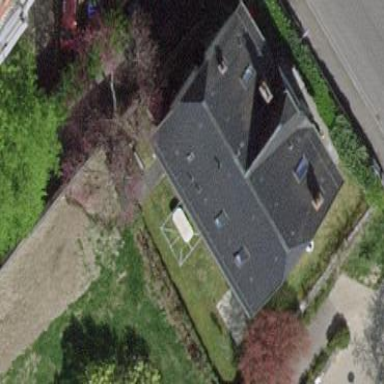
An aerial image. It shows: Detached building with hipped roof.